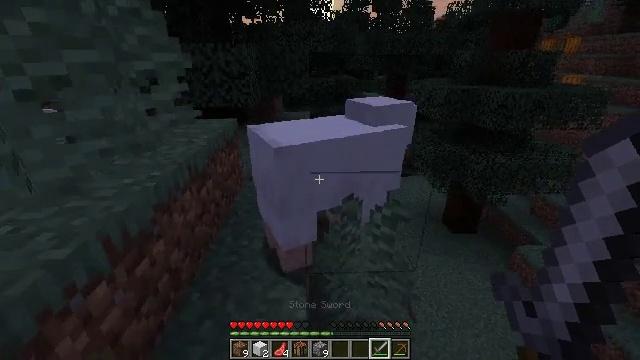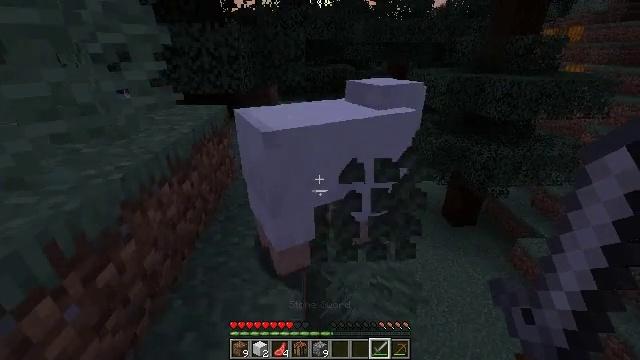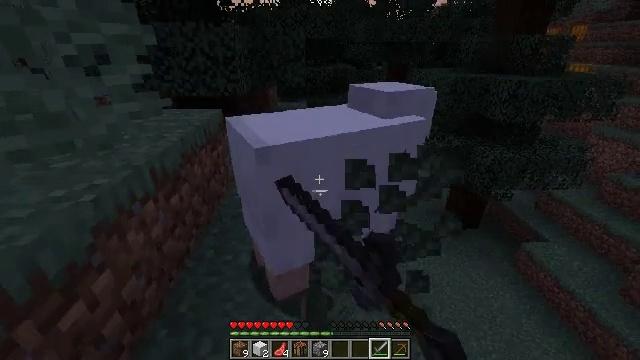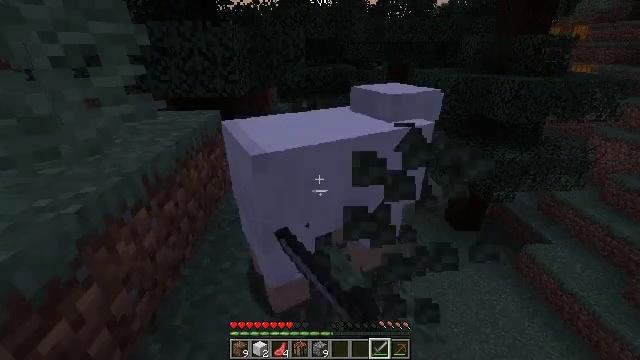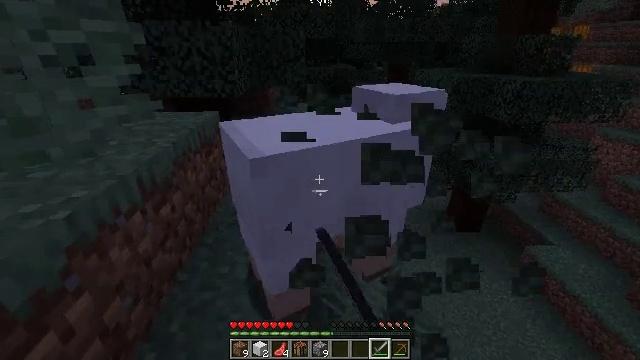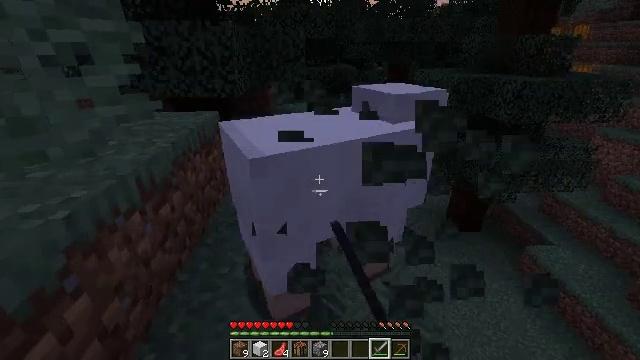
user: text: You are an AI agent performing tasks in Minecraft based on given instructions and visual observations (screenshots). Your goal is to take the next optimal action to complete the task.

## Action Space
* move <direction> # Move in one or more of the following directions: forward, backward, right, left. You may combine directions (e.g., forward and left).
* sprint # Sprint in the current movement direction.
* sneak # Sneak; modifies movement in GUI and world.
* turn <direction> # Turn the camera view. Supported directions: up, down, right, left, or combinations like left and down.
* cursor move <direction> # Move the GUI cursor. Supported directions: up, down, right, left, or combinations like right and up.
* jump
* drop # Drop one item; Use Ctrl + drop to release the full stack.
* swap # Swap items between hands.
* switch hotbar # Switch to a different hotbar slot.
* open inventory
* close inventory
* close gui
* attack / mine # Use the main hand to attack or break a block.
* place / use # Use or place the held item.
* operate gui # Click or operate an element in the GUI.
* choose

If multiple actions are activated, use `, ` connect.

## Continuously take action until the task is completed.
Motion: motion action
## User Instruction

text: Remove the large fern from the terrain.
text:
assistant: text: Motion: move forward, turn down, attack / mine
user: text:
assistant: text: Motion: attack / mine
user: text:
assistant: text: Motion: attack / mine
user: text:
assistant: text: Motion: attack / mine
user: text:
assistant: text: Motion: attack / mine
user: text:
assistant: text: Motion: no_op